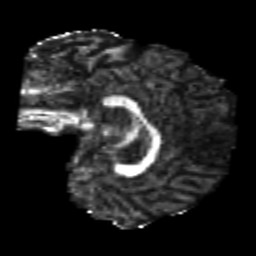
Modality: FA
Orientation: sagittal
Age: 22
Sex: female
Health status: healthy
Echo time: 0.074 s